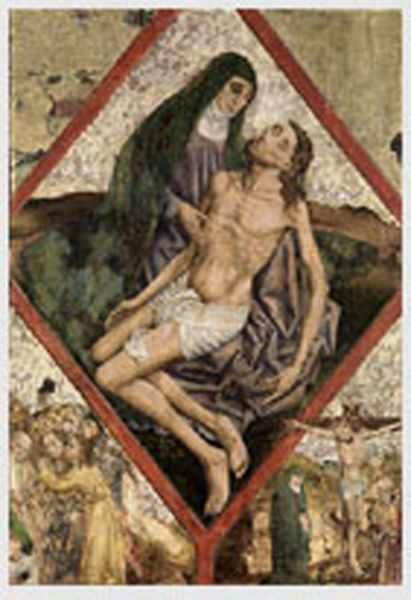
Titel: Maria mit dem toten Christus (Pieta)
Künstler: Meister vom Bodensee
Standort: Karlsruhe
Institution: Staatliche Kunsthalle Karlsruhe
Schlagwörter: blau, dunkel, gemälde, hand, himmel, kopf, körper, lendenschurz, mann, nackt, schurz, umhang, weiß, dreieck, frauen, grün, landschaft, menschen, sitzen, ausschnitt, braun, brust, bunt, busen, frau, kleid, orange, schwarz, zeichnung, rot, schleier, tuch, beige, hochformat, karo, malerei, menge, rock, alt, gesichter, hose, wand, arm, arme, falten, geschichte, gesicht, halten, johannes, lang, leiche, rahmen, stein, tod, tot, toter, trauer, bild, hände, erde, feld, horizont, busch, kirche, boden, land, figur, gewand, haare, mantel, sitzend, decke, kind, mutter, personen, traurig, engel, beine, relief, farbig, füße, rahmung, italien, mänenr, zuschauer, berge, farbe, lila, violett, linien, rand, figuren, soldaten, kopftuch, detail, wandgemälde, wandmalerei, faltenwurf, schoß, knie, liegend, wiss, oberkörper, dünn, unscharf, foto, fleisch, knochen, umarmen, schild, umgang, blut, ausgemergelt, ausgezehrt, dürr, krank, lende, lendentuch, kreuz, religion, rippen, weinen, gefangennahme, knien, nonne, volk, mosaik, beten, habit, menschenmenge, darstellung, zwickel, altar, fragment, raute, trost, putz, leintuch, anhänger, christus, grab, jesus, jesus christus, kreuzabnahme, kreuzigung, leichnam, ostern, pieta, sterben, wunden, christlich, hilfe, leid, leiden, schmerz, hunger, andacht, blickkontakt, bedeutungsperspektive, heilige, fresko, undeutlich, jünger, heilig, maria, wandbild, madonna, magdalena, gekreuzigt, heilung, beweinung, leichnahm, maria magdalena, mutter gottes, quadrat, viereck, sohn, fresco, ikone, auferstehung, tränen, roter rahmen, altarbild, gläubige, himmelfahrt, schwach, mager, sterbend, spielkarte, pixel, proportion, betten, pflege, mandorla, oranment, freske, apostel, passion, seitenwunde, judas, golgatha, durchbohrt, schmerzensmann, kalvarienberg, jeuss, vita, passion christi, kreizigung, leidensweg, messias, leidensgeschichte, verrat, vesperbild, bildfeld, menchen, verwaschen, jesus am kreuz, trauernd, oster, helb, judaskuss, beweinung christi, ikon, knitterfalten, jeus, freuen, am kreuz, firugen, rombus, chridtus, geschickte, scleier, mater dolorosa, mari, wiedergeburt, 15. jahrhundert, 5, 14. jahrhundert, kreizesabnahme, unscharft, rombe, manteel, chist, dolorsa, auferstehenung, btust, traer, krauzabnahme, pietat, gekreizigt, gekruzigz, salmiak, +jünger, schwarz grün blau